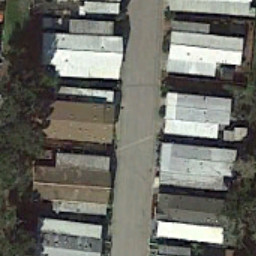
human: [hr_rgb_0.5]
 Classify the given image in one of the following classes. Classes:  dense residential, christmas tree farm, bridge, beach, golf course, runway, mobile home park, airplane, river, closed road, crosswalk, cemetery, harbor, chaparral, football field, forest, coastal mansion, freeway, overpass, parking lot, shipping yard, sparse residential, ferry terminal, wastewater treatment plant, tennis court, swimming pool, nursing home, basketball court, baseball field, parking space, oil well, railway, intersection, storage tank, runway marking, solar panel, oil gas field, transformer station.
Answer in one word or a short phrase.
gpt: mobile home park